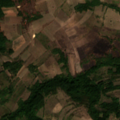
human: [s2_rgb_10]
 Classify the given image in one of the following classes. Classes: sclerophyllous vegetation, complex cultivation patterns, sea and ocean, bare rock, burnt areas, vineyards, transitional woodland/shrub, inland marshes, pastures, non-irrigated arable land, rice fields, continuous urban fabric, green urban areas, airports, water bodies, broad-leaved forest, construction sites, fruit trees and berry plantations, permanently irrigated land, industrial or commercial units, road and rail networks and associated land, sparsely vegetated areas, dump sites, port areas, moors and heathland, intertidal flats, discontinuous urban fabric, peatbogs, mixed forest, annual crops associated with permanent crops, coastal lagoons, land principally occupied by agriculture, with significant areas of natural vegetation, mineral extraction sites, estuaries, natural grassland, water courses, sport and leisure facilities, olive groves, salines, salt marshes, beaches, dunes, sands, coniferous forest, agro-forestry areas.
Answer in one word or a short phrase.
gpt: complex cultivation patterns, land principally occupied by agriculture, with significant areas of natural vegetation, broad-leaved forest